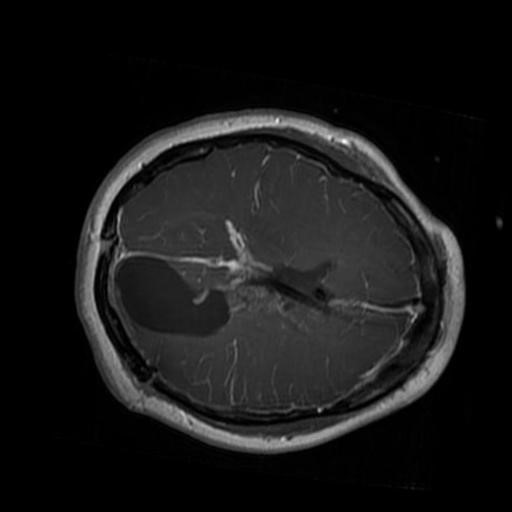
Label: brain_glioma